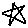
Label: star